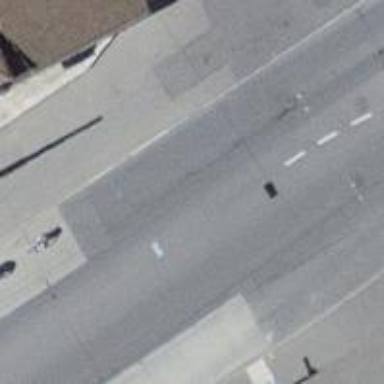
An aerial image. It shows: Trolleybus stop position for public transport.